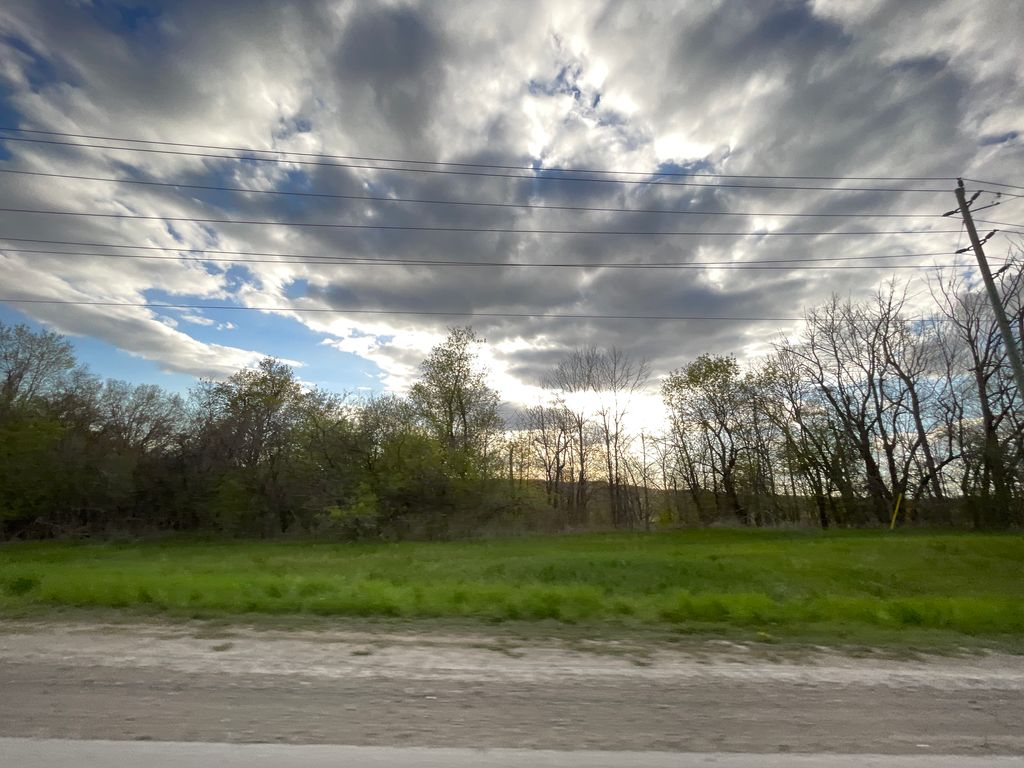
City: kitchener-waterloo